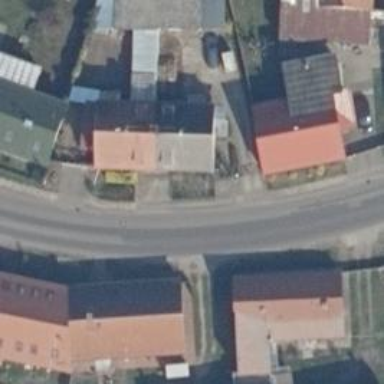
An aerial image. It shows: Secondary road with asphalt surface.